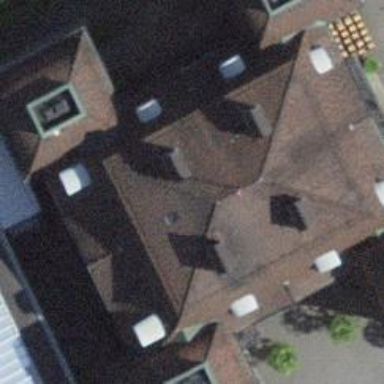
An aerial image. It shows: Nursing home.